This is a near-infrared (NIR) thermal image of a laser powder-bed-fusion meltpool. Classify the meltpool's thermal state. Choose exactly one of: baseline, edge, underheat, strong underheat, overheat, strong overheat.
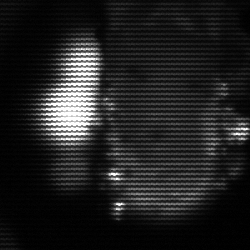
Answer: strong underheat